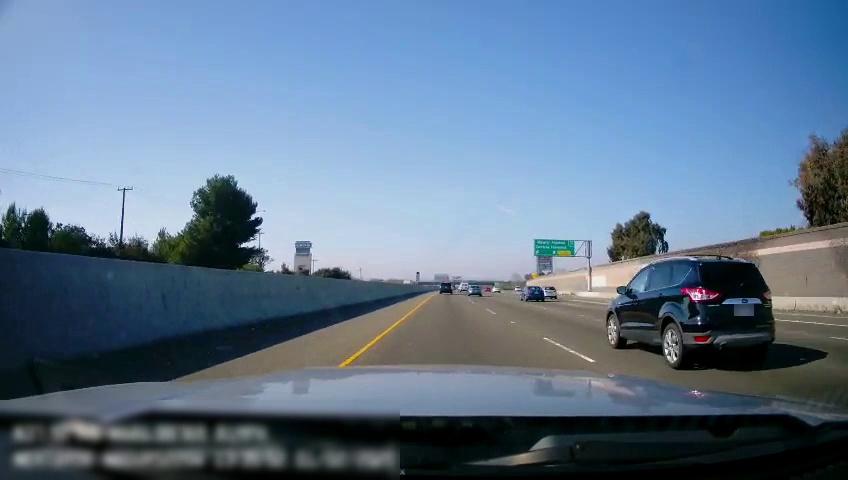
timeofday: Day
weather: Sunny
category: Drivable Space
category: Vehicles | Car
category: Vehicles | Car
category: Vehicles | SUV
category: Vehicles | SUV
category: Vehicles | Car
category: Lanes | Current Lane
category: Lanes | Current Lane
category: Lanes | Alternate Lane
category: Lanes | Alternate Lane
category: Lanes | Alternate Lane
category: Lanes | Opposite Lane
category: Traffic | Signs